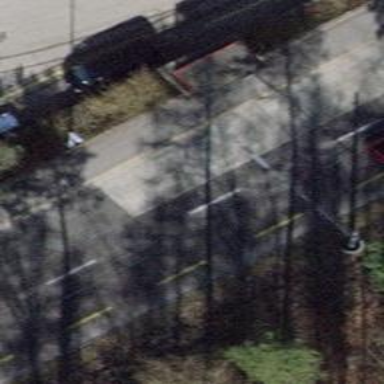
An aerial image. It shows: Bus stop with stop position for public transport.